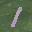
Label: 1